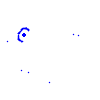
Particle: kaon